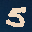
Label: 5